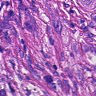
Metastatic tissue present: yes